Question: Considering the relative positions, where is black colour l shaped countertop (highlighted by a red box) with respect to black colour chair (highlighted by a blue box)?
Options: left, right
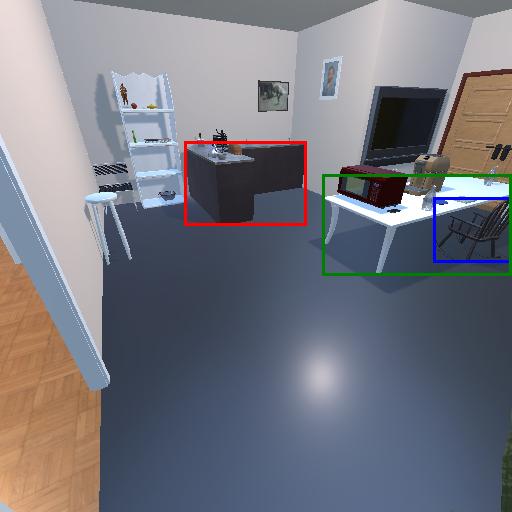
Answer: left